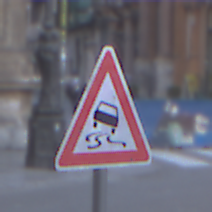
Verkehrszeichen: SchleuderOderRutschgefahr
Umgebung: Outdoor, Urban
Tageszeit: SunriseSunset
Wetter: PartlyCloudy
Licht: Natural
Jahreszeit: NotSpecified
Kontrast: LowContrast